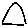
Label: triangle